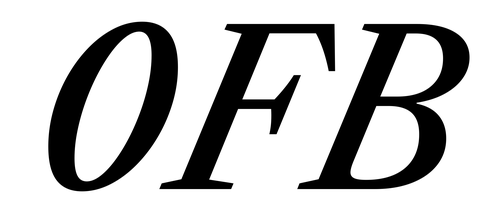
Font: LibreCaslonText-Italic_Medium_Italic